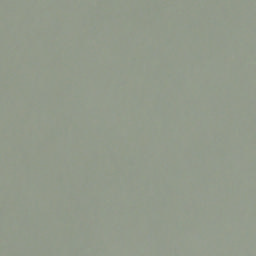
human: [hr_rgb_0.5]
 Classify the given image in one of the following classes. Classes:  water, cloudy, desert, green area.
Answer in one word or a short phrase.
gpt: cloudy